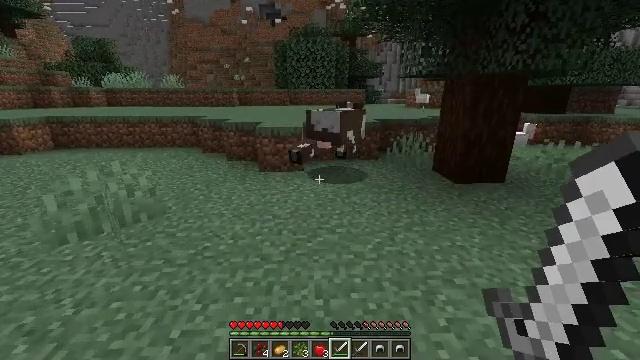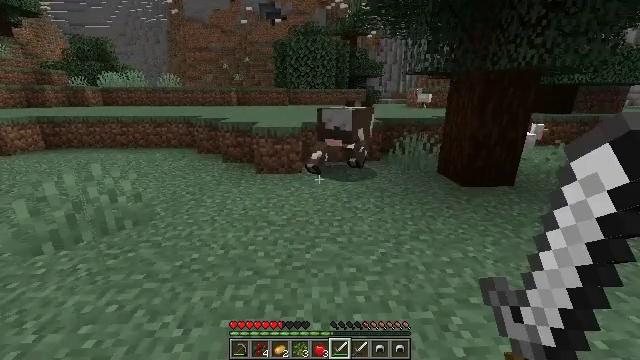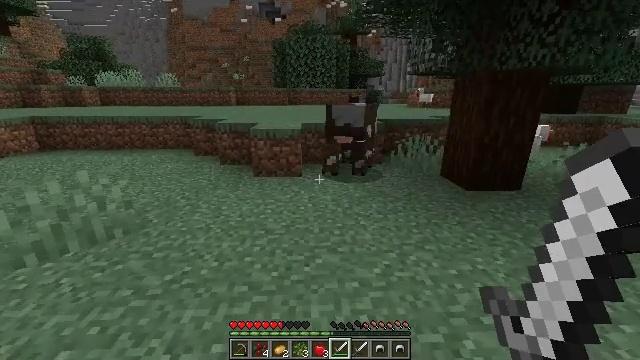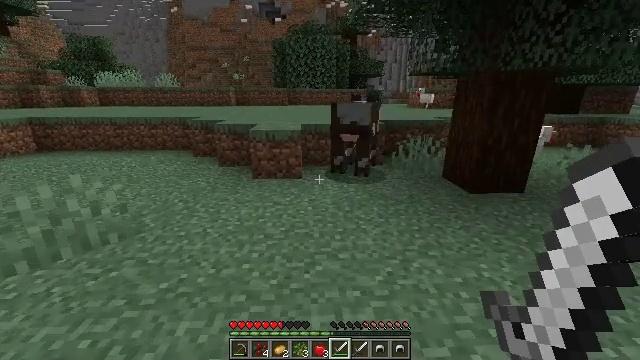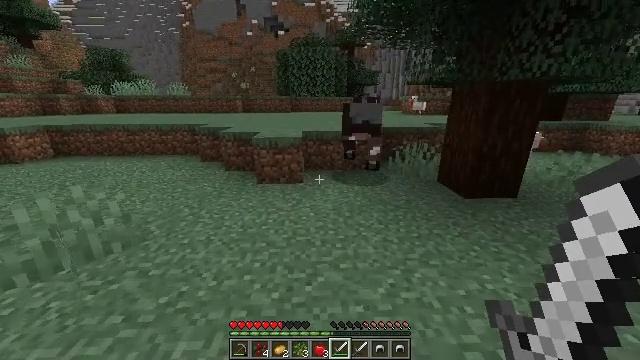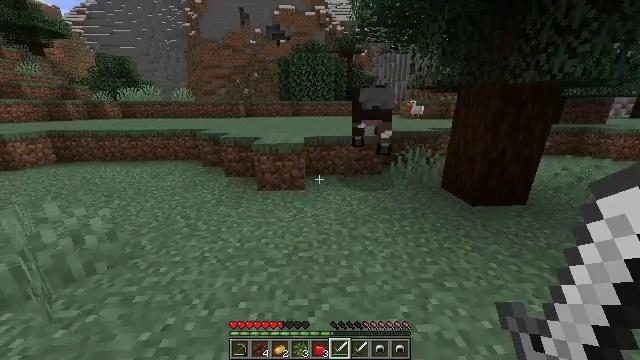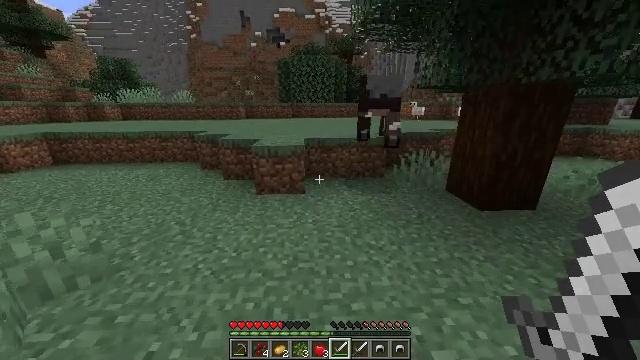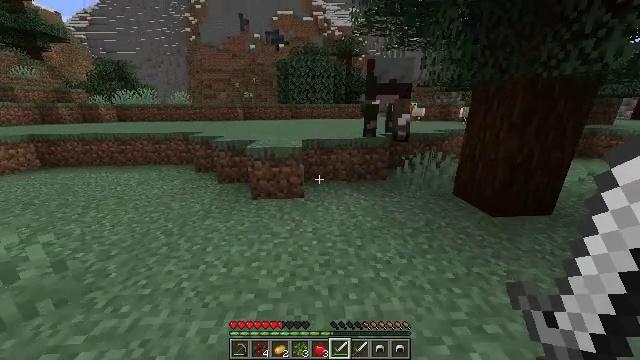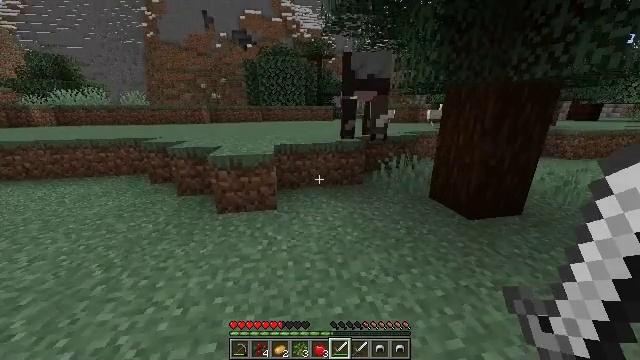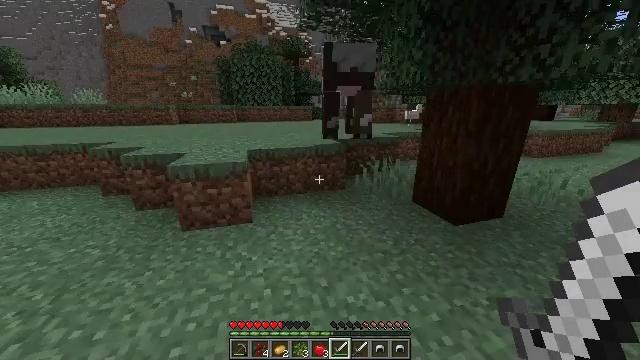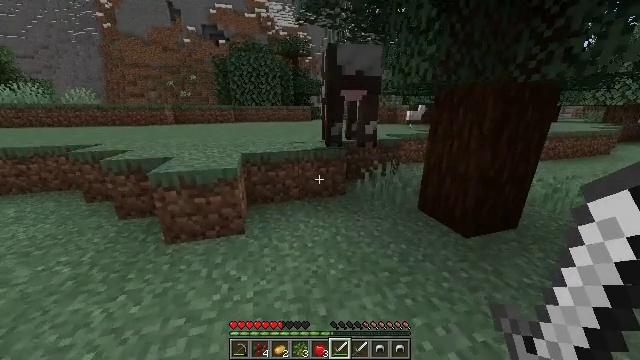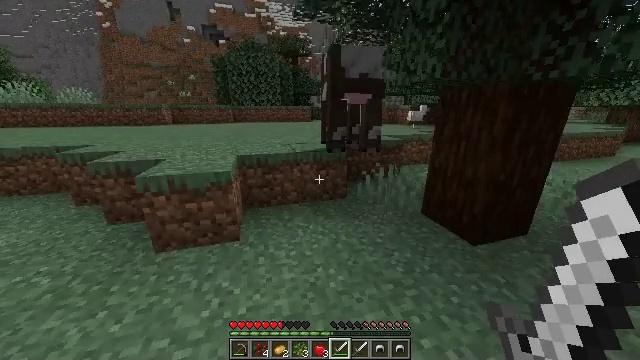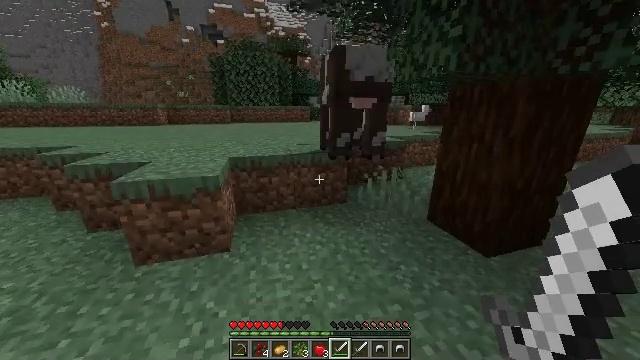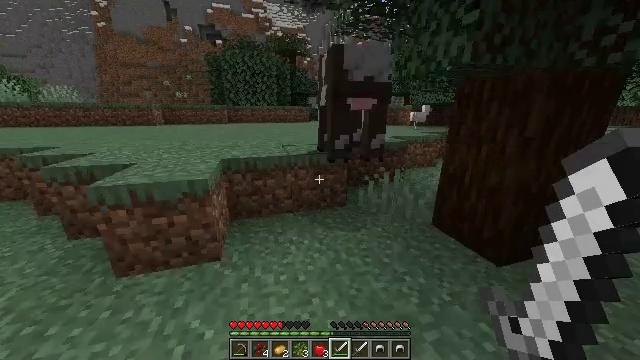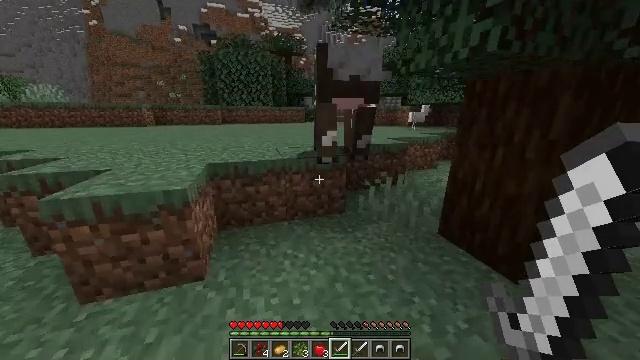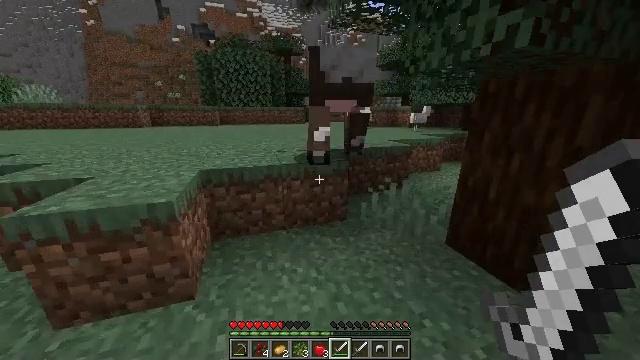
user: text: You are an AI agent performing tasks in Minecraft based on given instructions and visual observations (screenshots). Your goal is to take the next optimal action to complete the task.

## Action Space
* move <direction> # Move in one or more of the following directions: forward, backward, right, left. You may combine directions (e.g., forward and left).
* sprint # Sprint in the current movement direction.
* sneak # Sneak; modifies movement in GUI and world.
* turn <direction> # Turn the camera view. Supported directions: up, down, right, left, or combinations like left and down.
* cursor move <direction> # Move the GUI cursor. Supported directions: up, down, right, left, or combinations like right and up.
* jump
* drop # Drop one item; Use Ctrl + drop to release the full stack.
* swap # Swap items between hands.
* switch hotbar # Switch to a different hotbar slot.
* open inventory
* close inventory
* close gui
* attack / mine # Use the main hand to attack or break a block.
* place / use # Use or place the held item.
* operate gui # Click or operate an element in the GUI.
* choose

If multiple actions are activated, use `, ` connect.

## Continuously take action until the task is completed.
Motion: motion action
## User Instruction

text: Hunt animals.
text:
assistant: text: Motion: move forward
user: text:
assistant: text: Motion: move forward, sprint
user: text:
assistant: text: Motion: move forward, sprint
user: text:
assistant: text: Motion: move forward, sprint
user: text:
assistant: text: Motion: move forward, sprint
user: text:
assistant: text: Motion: move forward
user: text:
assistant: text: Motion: move forward
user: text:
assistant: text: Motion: move forward, turn right
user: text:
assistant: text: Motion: move forward, turn right
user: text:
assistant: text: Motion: move forward
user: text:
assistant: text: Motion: move forward
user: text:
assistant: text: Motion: move forward
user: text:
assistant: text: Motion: move forward
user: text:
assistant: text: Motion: move forward
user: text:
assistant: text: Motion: move forward
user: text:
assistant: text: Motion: move forward, turn right
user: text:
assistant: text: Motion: move forward, turn right and up
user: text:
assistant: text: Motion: move forward, turn right and up
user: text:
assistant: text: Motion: move forward, turn right and up, attack / mine
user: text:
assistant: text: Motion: move forward, turn up, attack / mine
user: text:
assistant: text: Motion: move forward, turn left and up, attack / mine
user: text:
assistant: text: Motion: move forward, turn up, attack / mine
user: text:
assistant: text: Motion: move forward, turn left and up
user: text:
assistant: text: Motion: move forward
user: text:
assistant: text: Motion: move forward
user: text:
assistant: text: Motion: move forward
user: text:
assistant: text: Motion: move forward
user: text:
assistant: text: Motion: move forward
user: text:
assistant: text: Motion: move forward
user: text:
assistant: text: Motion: move forward, turn down, jump